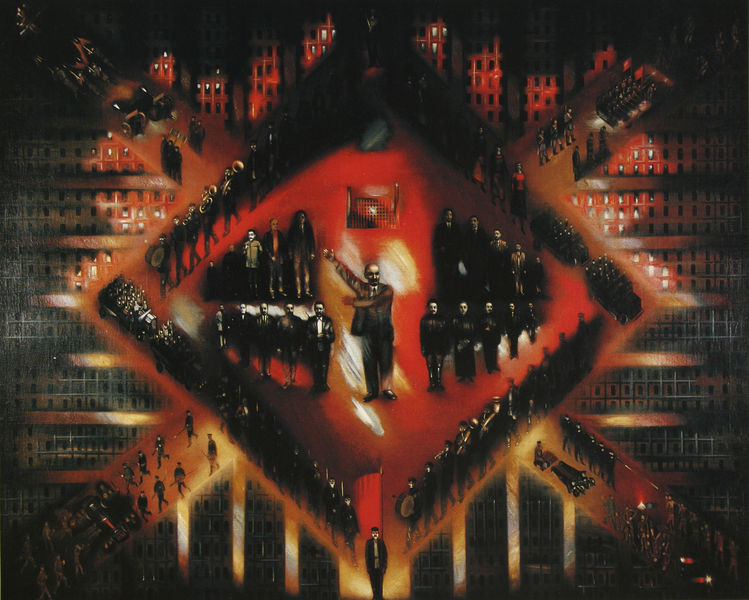
Titel: Aufstand
Künstler: Kliment Redko
Standort: Moskau
Institution: Tretjakow-Galerie
Schlagwörter: dunkel, feuer, mann, schatten, gelb, menschen, fenster, geste, hell, licht, mitte, männer, schwarz, weiss, gebäude, rot, masse, menge, tanz, architektur, stehen, öl, häuser, gitter, pose, personen, instrumente, musik, musiker, fassade, fassaden, perspektive, flagge, russland, zug, platz, figuren, streifen, zeigen, collage, gruppen, wände, kreuz, strahlen, polizist, uniform, uniformen, hässlich, armee, raute, lichtstrahlen, leder, strassen, verkehr, kapelle, umzug, etagen, geschosse, lichtfleck, parade, kolonne, stockwerke, quadrat, viereck, marschieren, show, autos, raster, russisch, gespenstisch, winken, häuserblock, hochhaus, hochhäuser, architketur, sozialismus, massen, kreuzungen, musikkapelle, aufmarsch, jugendliche, hinweisen, führer, lenin, fotomontage, wegweisen, rhombe, theateraufführung, anweisen, atraßen, aufmärsche, laufschritt, mannschaftswagen, patrouille, personenengruppen, roter paltz, wegweisend